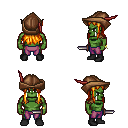
a pixel art fantasy rpg character, male body template, orc, green skin, leather shoulder armor, magenta pants, light blonde unkempt hairstyle, leather cap, bracelets, black shoes, dagger, four views (front, back, left, right), 2x2 character sprite sheet, small pixel art, hard edges, no anti-aliasing